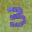
Label: 3